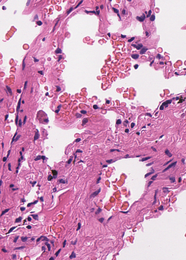
Tumor epithelial tissue: no
Tumor-associated stroma tissue: no
Normal tissue: yes